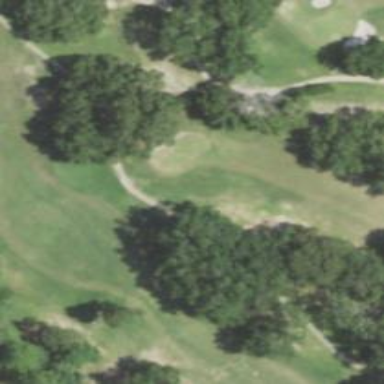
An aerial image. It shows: View of golf hole.